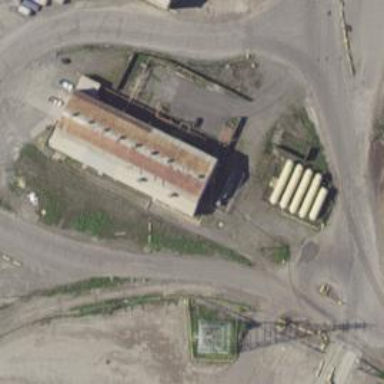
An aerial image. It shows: Industrial building.